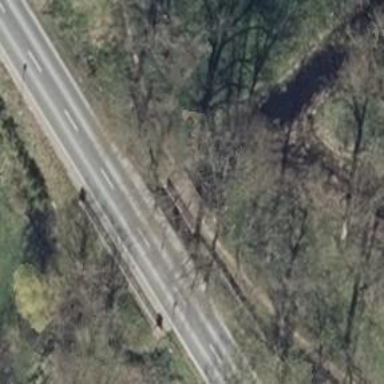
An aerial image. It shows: Ground path leading to bridge.